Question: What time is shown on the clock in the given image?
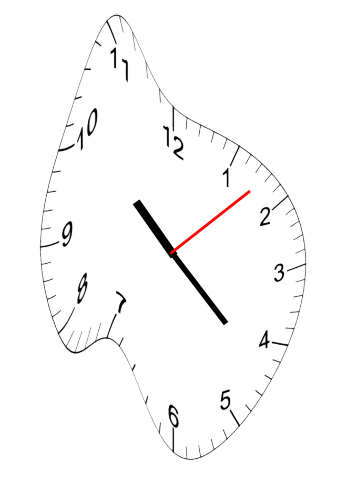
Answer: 10:22:08